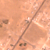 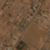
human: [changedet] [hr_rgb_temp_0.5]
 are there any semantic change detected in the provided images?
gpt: The area near the street was urbanized.